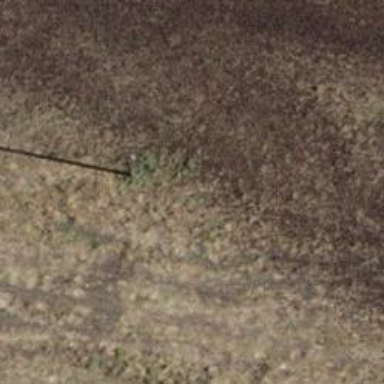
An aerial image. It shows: Minor power line.